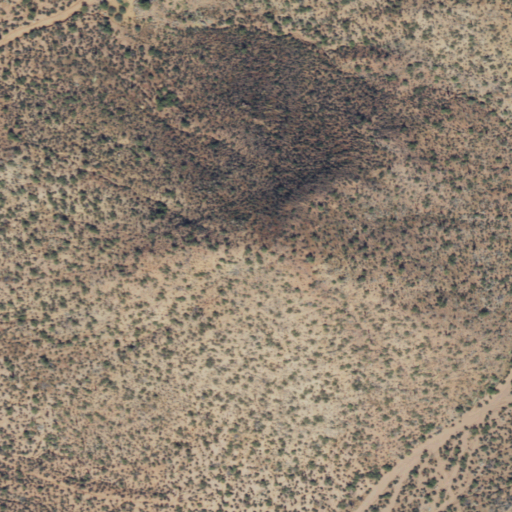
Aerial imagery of mountain in Arizona named Sweetheart Peak containing only shrub